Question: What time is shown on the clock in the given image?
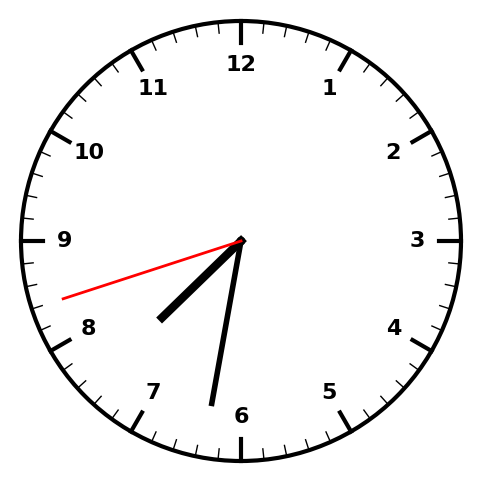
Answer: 07:31:42